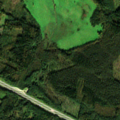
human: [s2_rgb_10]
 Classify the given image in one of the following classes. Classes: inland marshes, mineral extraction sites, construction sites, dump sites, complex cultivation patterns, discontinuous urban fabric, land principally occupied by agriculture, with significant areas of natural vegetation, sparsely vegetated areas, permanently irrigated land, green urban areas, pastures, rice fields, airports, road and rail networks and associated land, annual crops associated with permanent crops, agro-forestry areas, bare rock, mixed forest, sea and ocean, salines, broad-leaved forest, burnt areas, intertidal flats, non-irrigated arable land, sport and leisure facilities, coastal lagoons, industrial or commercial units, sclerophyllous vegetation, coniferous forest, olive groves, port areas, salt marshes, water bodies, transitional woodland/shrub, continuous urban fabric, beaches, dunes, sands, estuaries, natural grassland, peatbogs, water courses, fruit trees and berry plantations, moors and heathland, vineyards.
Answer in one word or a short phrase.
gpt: pastures, coniferous forest, mixed forest, transitional woodland/shrub